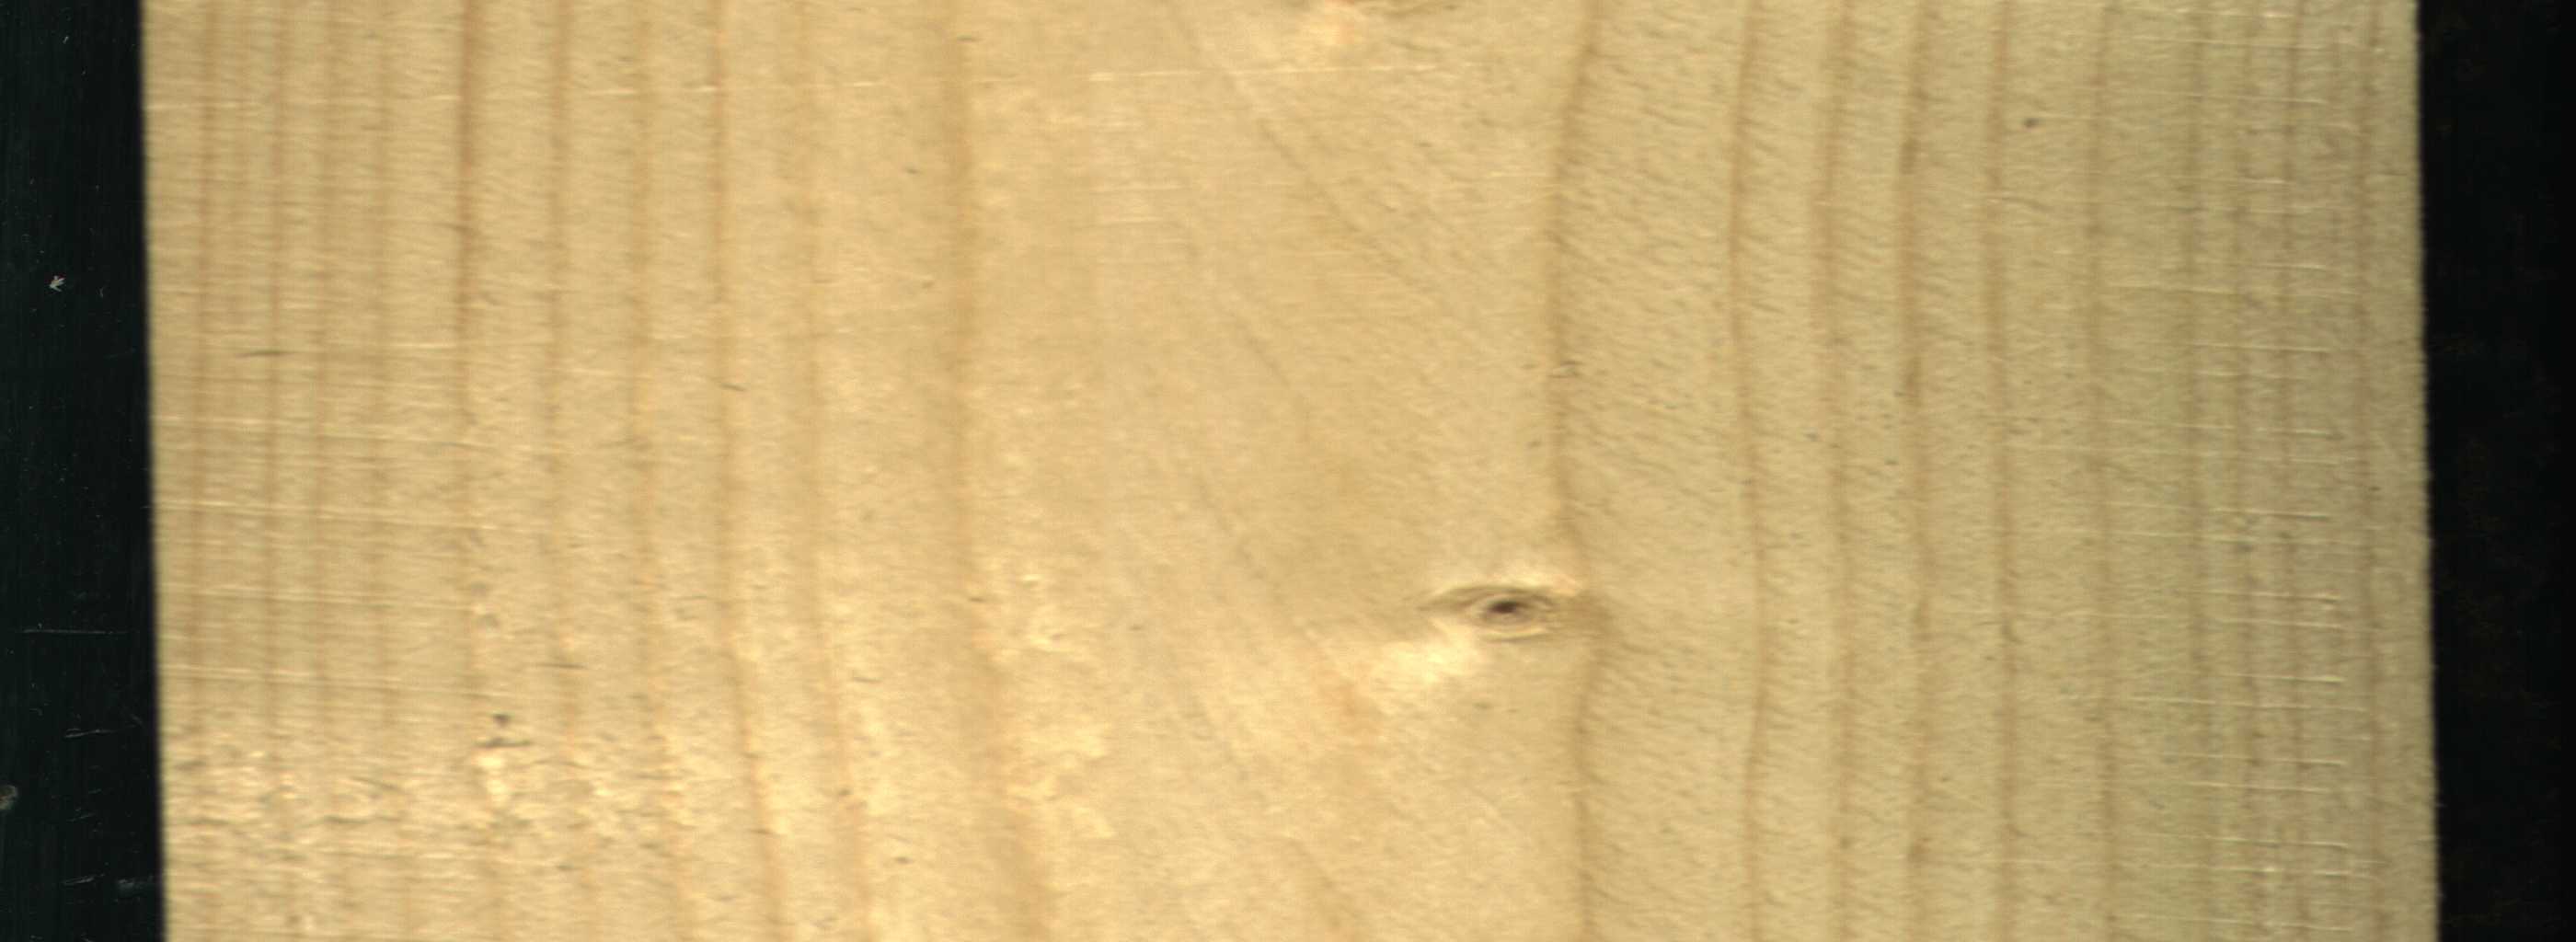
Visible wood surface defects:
Live_Knot